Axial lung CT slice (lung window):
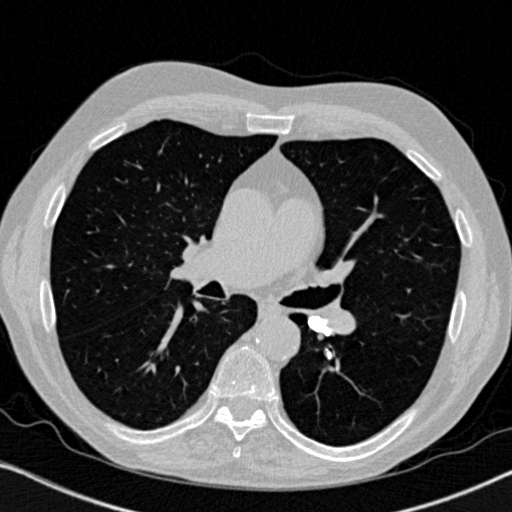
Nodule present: no